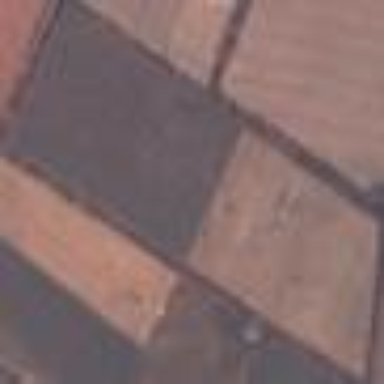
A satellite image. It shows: Farmland used for producing crops.